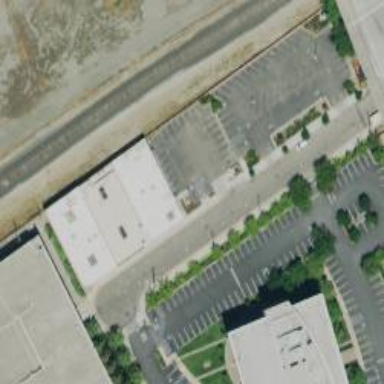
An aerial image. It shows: Office building.